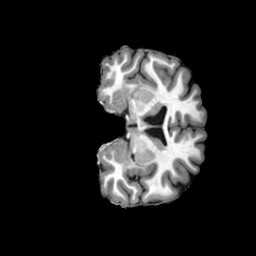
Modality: T1w
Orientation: coronal
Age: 18
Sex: female
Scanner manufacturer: siemens
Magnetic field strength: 3 T
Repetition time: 2.5 s
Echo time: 0.00222 s